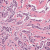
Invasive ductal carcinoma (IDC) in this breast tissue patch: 1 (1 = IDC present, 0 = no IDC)